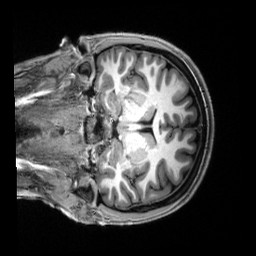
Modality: T1w
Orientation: coronal
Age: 22
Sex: female
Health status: healthy
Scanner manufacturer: siemens
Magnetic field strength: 3 T
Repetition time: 2.5 s
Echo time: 0.00222 s